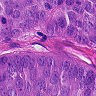
Metastatic tissue present: yes